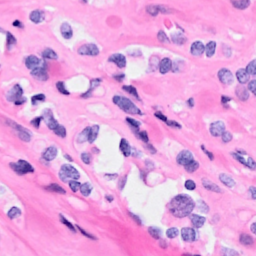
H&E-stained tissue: Breast